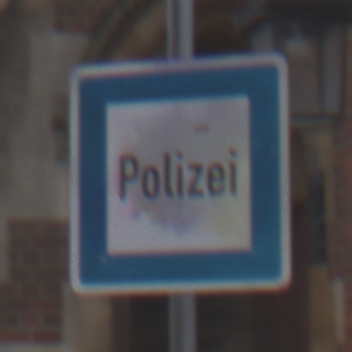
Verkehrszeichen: Polizei
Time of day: Midday
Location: Outdoor (Urban)
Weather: Overcast
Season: NotSpecified
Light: Natural